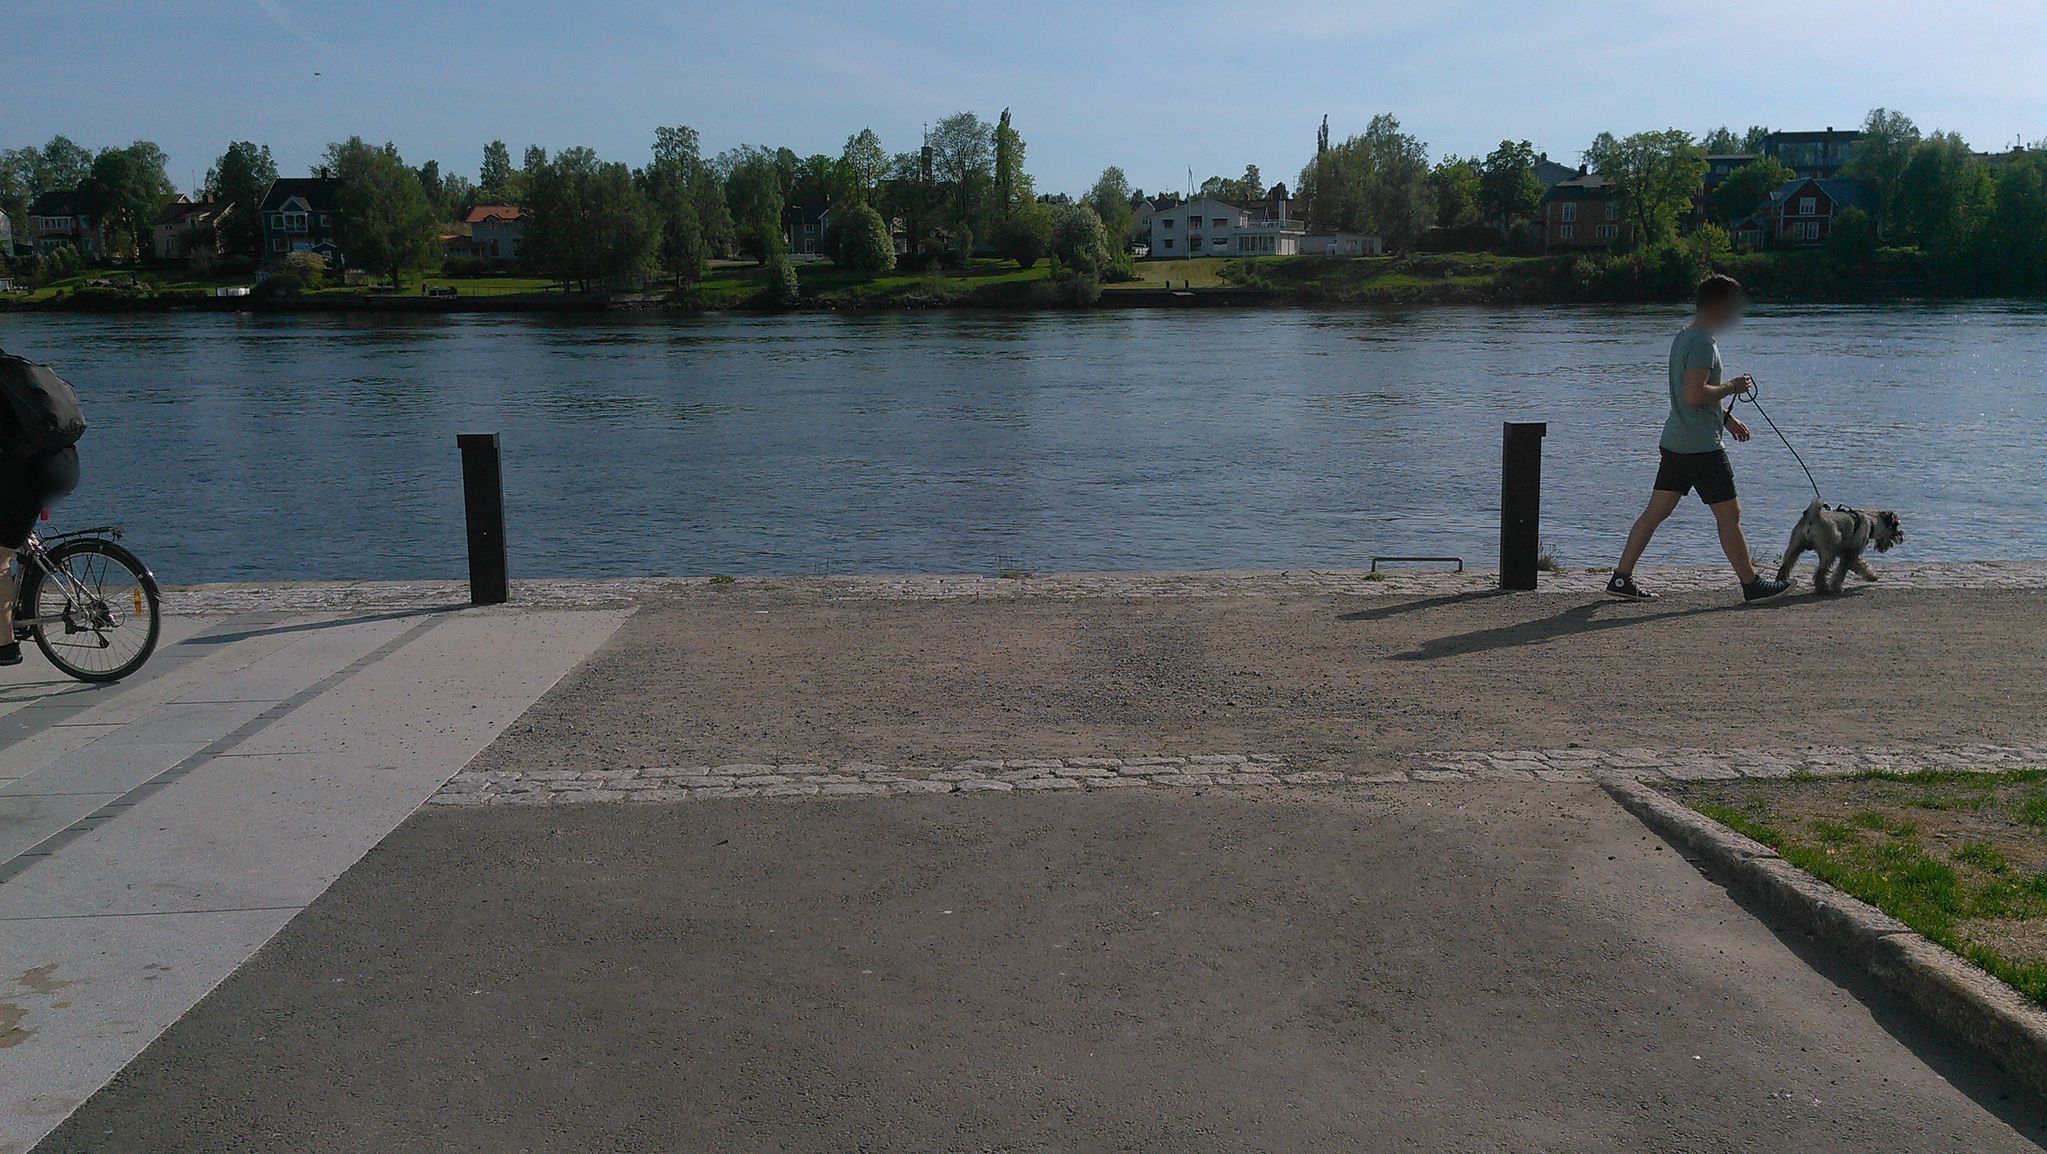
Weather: clear
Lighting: day
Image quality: good
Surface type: walking surface
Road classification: footway
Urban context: urban centre
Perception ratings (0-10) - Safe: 4.04, Lively: 3.66, Beautiful: 7.08, Boring: 2.11, Depressing: 3.28, Wealthy: 3.98